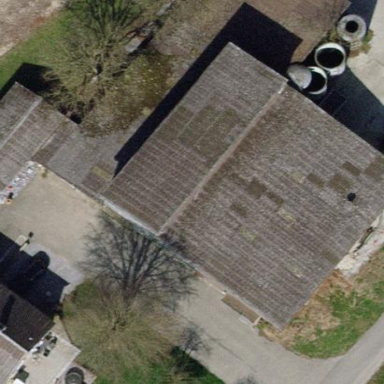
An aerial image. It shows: Farm auxiliary building with gabled roof.